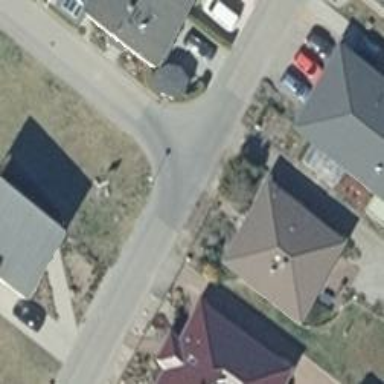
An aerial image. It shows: Smoothly paved residential road.